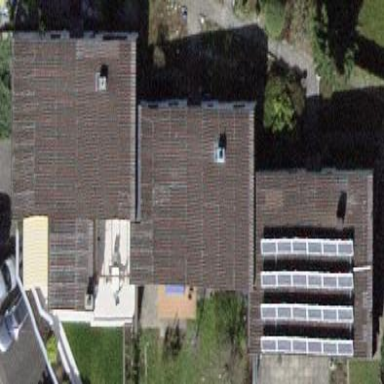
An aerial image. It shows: Terrace building.